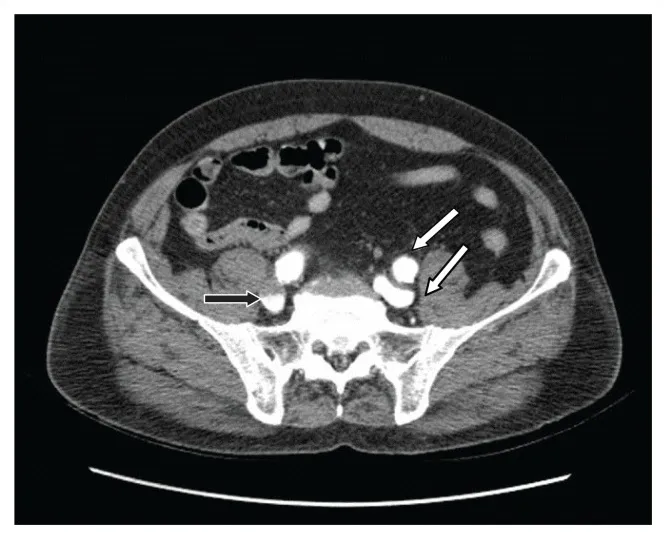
Axial contrast-enhanced computed tomography scan during the arterial phase showing opacification of the common iliac arteries and veins bilaterally, with similar attenuation (white arrows); layering of contrast was observed in the iliac veins (black arrow).
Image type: radiology (ct)